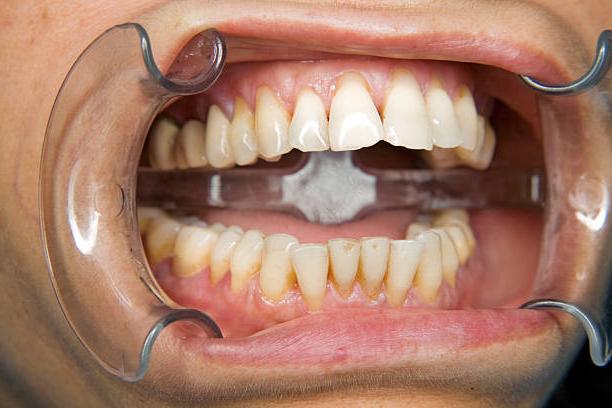
Condition: Calculus